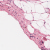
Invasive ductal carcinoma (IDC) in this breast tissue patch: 0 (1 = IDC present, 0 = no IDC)